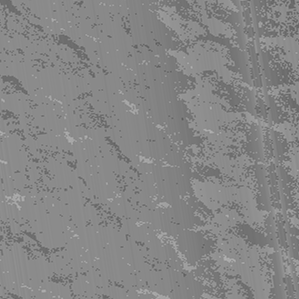
Label: frost